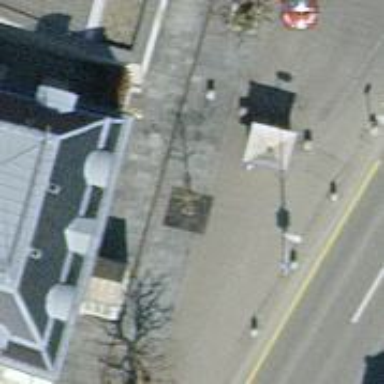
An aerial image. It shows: Post box is visible.